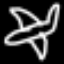
Label: airplane